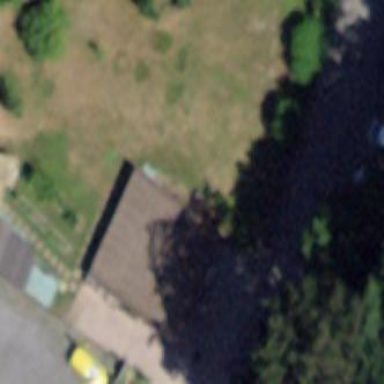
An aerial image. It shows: View of roof of building.